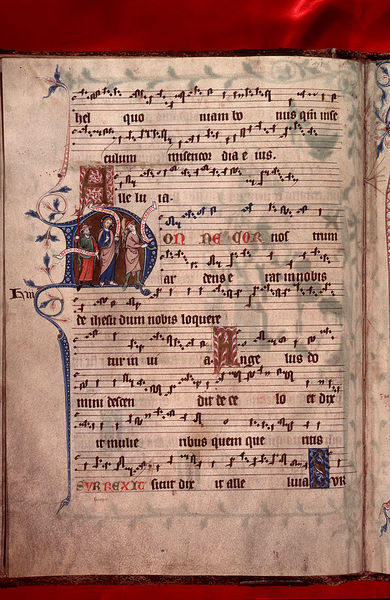
Titel: Codex Gisle
Institution: Osnabrück, Diözesanarchiv
Schlagwörter: blau, blätter, mann, frauen, menschen, männer, blüten, rot, muster, ornament, rahmen, gesang, musik, ranken, schrift, papier, noten, linien, notenblatt, ornamente, buch, illustration, text, pergament, singen, mittelalter, chor, alle, miniatur, handschrift, lied, gesangbuch, latein, initial, notenbuch, buchmalerei, verierung, liederbuch, schriftbänder, hochmittelalter, initaile, mon, initialie, mster, musikbuch, ave, a, d, neumen, schriftb#nder, musikbch